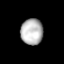
Tissue: lung
Cell type: Epithelial cells
Senescence score: 0.2401
Nuclear area (px): 562
Mean DAPI intensity: 183.681